Interaction volume radius: 5 \u00c5
Interaction volume height: 25 \u00c5
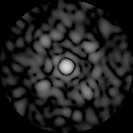
Disorder parameter: 0.7245